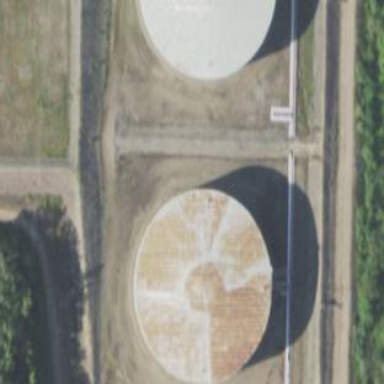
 typically used for storing grain or other materials."